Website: lowes
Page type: account-selection
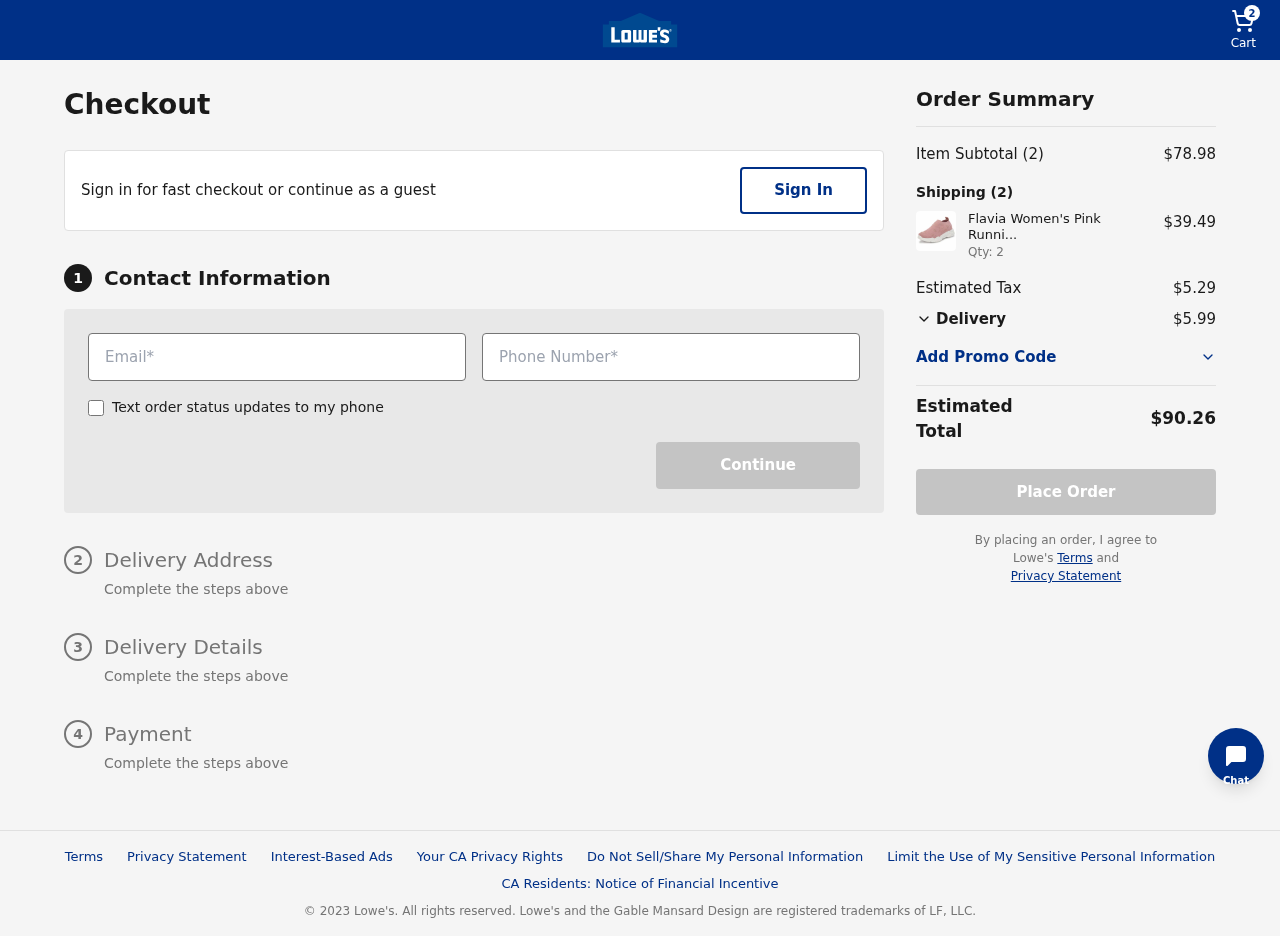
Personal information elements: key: PII_EMAIL
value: pdavis@gmail.com
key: PII_PHONE
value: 8224444574
Product elements: key: PRODUCT1_NAME
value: Flavia Women's Pink Running Shoes-4 UK (36 EU) (5 US) (FKT/FB-03FK/PNK)
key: PRODUCT1_PRICE
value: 39.49
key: PRODUCT1_QUANTITY
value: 2
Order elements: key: ORDER_NUM_ITEMS
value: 2
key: ORDER_SUBTOTAL
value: $78.98
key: ORDER_TAX
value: $5.29
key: ORDER_SHIPPING_COST
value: $5.99
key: ORDER_TOTAL
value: $90.26